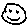
Label: smiley face